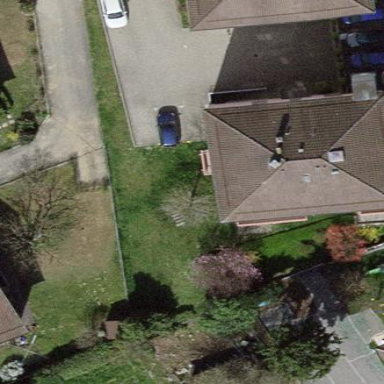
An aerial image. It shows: Simple house.